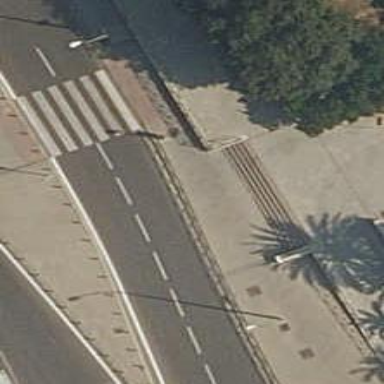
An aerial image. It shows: Steps made of paving stones.